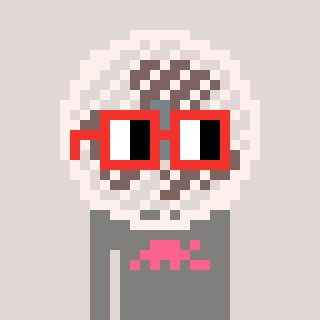
a pixel art character with square red glasses, a fan-shaped head and a bluegrey-colored body on a warm background